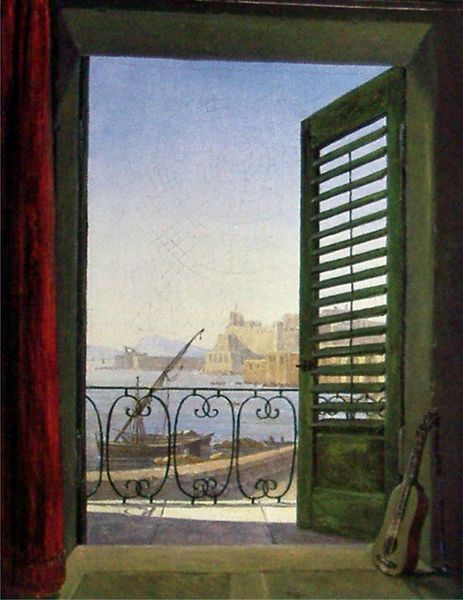
Titel: Balkon in Neapel
Künstler: Carl Gustav Carus
Standort: Wien
Institution: Österreichische Galerie im Belvedere
Schlagwörter: berg, blau, dunkel, himmel, meer, schatten, wasser, weiß, fluss, gelb, grün, landschaft, ocker, see, stadt, ufer, braun, fenster, grau, hell, holz, licht, raum, schwarz, terasse, tür, zimmer, ausblick, blick, gebäude, haus, rot, zaun, beige, malerei, muster, ornament, alt, samt, stein, weit, innenraum, instrument, vorhang, öl, ferne, horizont, häuser, weite, wind, brüstung, gitter, kanal, sonne, boden, gitarre, musik, boot, boote, fensterläden, kahn, aussicht, balkon, spanien, terrasse, küste, schiff, schiffe, segel, segelboot, sommer, strand, ruhe, italien, süden, venedig, fischer, mast, segelschiff, berge, dorf, mauer, dunst, farbe, lila, nebel, violett, türe, laden, läden, hafen, hafenmauer, kai, kaimauer, promenade, stille, romantik, gardine, dunkelrot, musikinstrument, melancholie, türrahmen, lack, metall, geländer, tor, bucht, fussboden, eingang, eisen, schmiedeeisen, fensterladen, offen, burg, palast, fischerboot, kran, urlaub, fliesen, scharz, jalousie, gemäuer, violine, blick nach draussen, blauer himmel, romantisch, dunel, balkontür, laute, mandoline, saiten, saiteninstrument, weinrot, geöffnet, gitare, goethe, steinboden, bordeaux, golf, lagune, mittelmeer, eisengitter, hafenstadt, neapel, schmiedegitter, leise, durchsicht, botte, quermast, rolladen, sonnenschutz, adria, balkongeländer, gleissend, taghell, lamellen, viola, lamellentür, balkongitter, licht himmel, blick aus dem fenster, eisern, matallgitter, meergebäude, ornateme, lateinersegel, hafn, mittelmehr, mediterrane